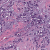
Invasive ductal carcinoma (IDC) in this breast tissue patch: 1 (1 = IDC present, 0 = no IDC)